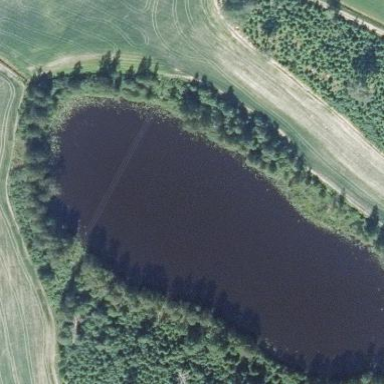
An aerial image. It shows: Peaceful pond surrounded by nature.